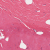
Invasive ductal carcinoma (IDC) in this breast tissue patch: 0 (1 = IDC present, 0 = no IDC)